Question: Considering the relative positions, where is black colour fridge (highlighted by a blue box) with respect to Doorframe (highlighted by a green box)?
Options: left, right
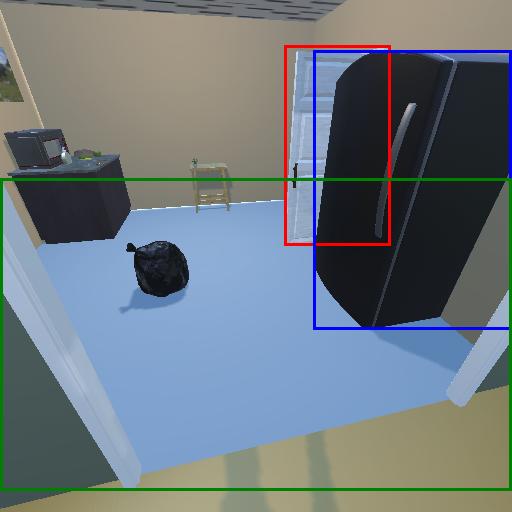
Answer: left